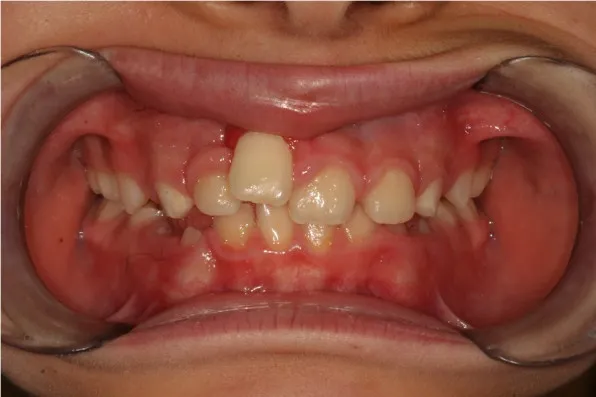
Final intraoral photo.
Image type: medical_photograph (other_medical_photograph)